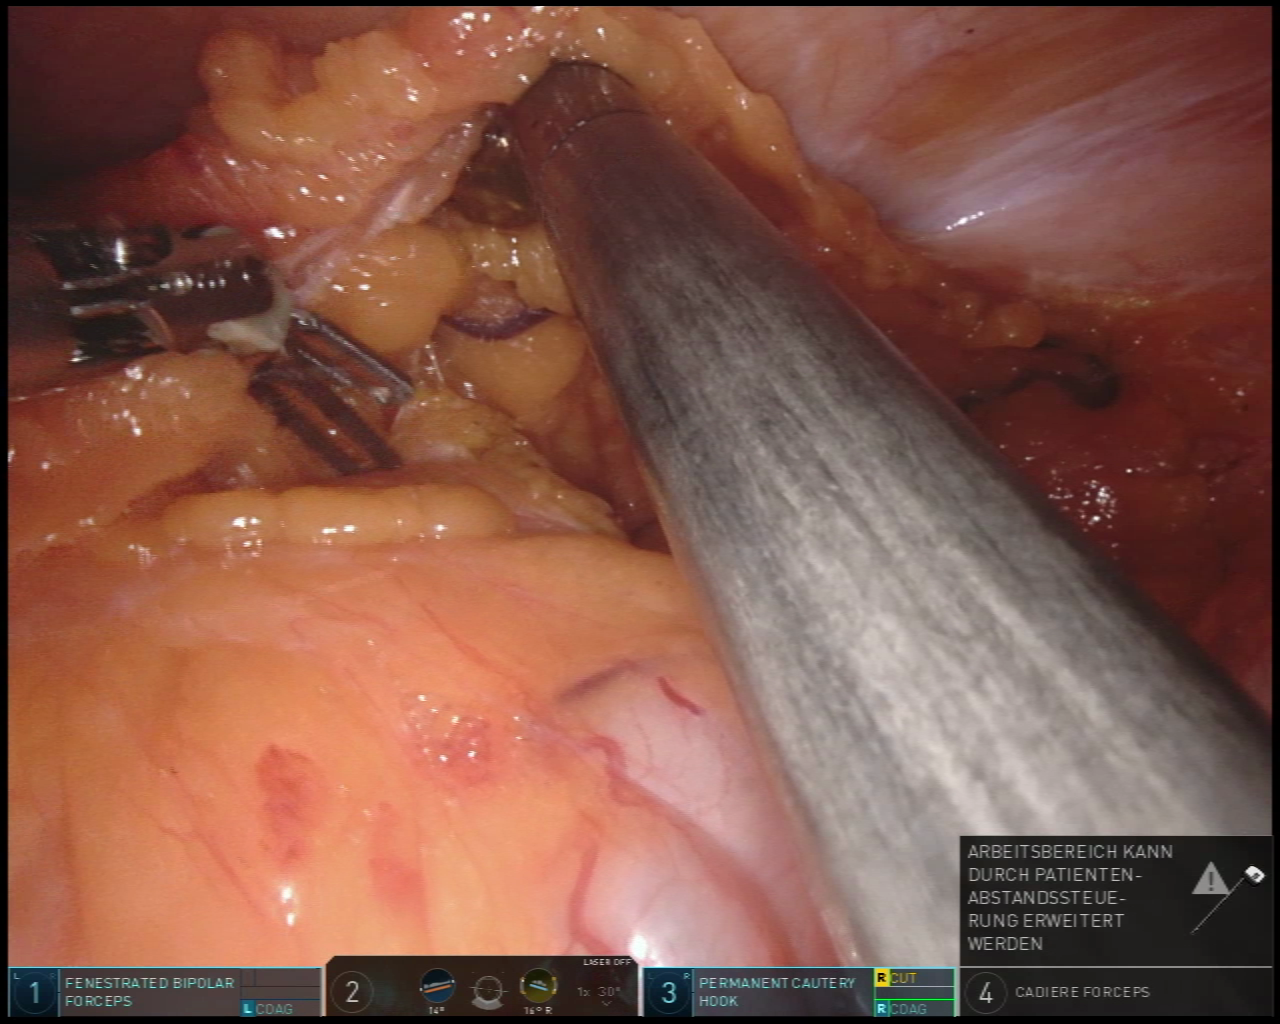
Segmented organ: colon
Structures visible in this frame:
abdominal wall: yes
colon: yes
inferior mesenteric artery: no
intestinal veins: no
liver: no
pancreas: no
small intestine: no
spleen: no
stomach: no
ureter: no
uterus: no
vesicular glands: no